Field crop: maize
Growth stage: 1
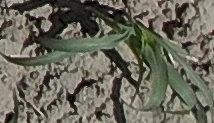
Species: sorghum